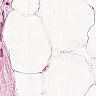
Metastatic tissue present: no